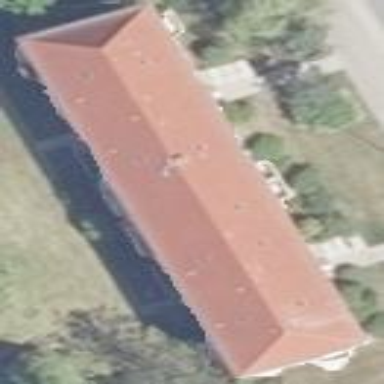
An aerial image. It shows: Apartments building with gambrel roof oriented along.